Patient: sex M, age 31
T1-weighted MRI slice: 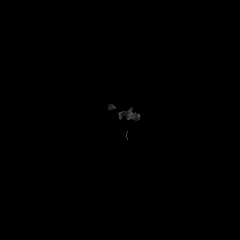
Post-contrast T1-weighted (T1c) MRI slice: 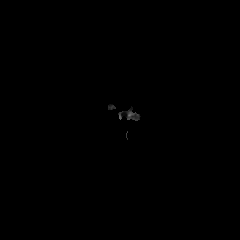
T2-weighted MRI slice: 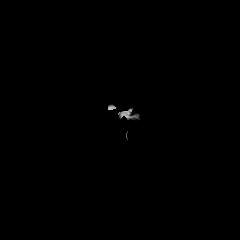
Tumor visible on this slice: no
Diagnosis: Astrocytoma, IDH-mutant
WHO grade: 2